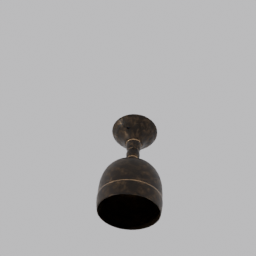
Label: decoration